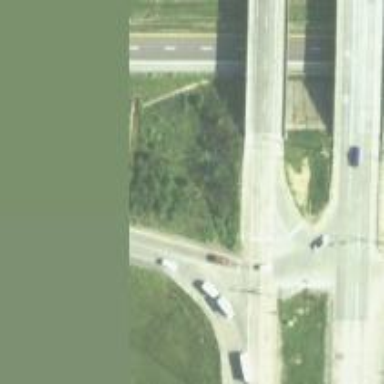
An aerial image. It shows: Bridge over trunk highway with expressway.